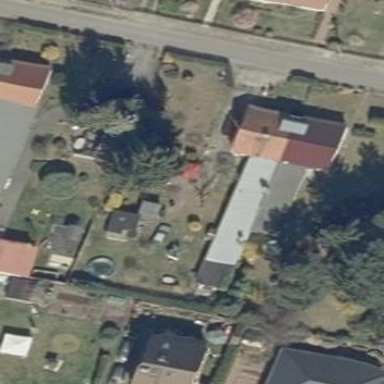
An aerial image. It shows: Semi-detached house.